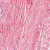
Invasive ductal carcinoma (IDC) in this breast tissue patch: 0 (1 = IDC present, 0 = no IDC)